Question: I have this architechture/topology in Verilog:

How can I access the internal reg 'IntReg', that isn't a input/output in 'IntModule', in SystemVerilog?
'''
always @(posedge clk) begin
$display ("[Time %0t ps] IntReg value = %x", $time, DUT.IntModule.IntReg);
end
'''
Can I use bind? How?
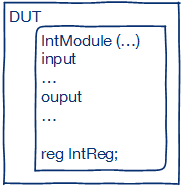
Answer: You don't need to use 'bind':
'''
module DUT;
bit clk;
initial begin
repeat (5) begin
#5 clk = 0;
#5 clk = 1;
end
end
always @(posedge clk) begin
$display ("[Time %0t ps] IntReg value = %x", $time, DUT.IntModule.IntReg);
end
IntModule IntModule ();
endmodule
module IntModule;
reg IntReg = 1;
endmodule
'''
Output:
'''
[Time 10 ps] IntReg value = 1
[Time 20 ps] IntReg value = 1
[Time 30 ps] IntReg value = 1
[Time 40 ps] IntReg value = 1
[Time 50 ps] IntReg value = 1
'''